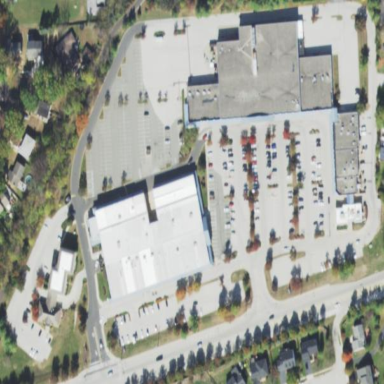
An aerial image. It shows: Retail area.